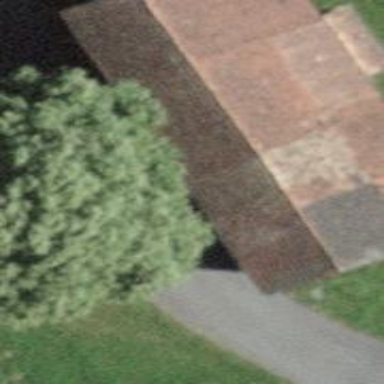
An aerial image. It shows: Barn.